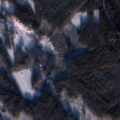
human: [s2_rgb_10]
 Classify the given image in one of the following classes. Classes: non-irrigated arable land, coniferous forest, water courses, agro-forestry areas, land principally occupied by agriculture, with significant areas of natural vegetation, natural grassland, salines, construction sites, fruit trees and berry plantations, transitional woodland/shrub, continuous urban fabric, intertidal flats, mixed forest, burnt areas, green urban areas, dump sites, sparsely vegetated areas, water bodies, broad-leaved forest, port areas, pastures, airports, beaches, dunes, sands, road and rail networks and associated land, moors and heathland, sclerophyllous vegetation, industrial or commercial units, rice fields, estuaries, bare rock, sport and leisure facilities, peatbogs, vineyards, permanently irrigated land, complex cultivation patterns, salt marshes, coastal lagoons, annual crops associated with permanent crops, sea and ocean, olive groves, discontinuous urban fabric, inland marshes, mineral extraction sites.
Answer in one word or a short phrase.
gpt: coniferous forest, mixed forest